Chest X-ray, PA view. Patient: 21 years old, sex M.
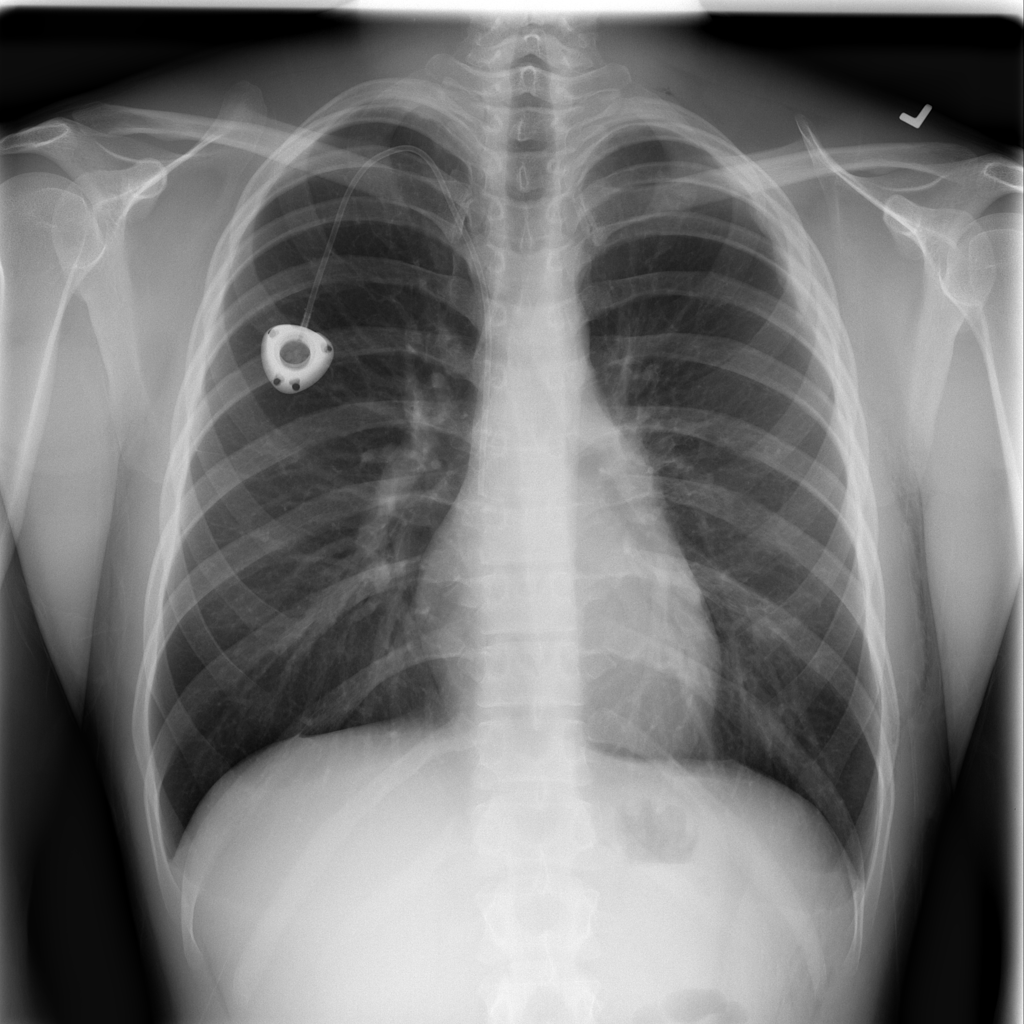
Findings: Emphysema, Pneumothorax